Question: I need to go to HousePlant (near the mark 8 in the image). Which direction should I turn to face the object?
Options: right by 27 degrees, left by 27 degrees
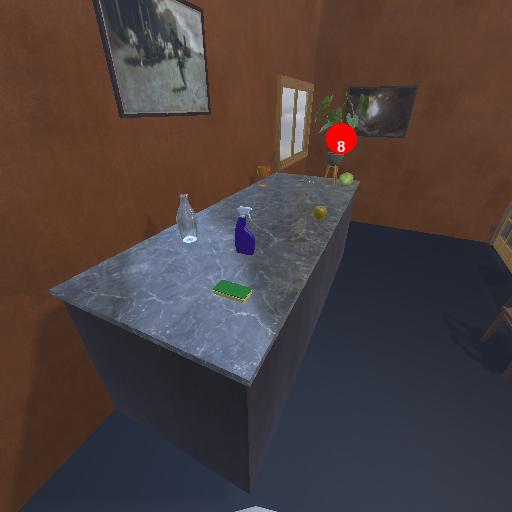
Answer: right by 27 degrees